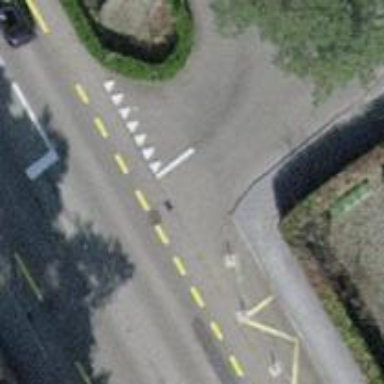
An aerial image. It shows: Road with "give way" sign.